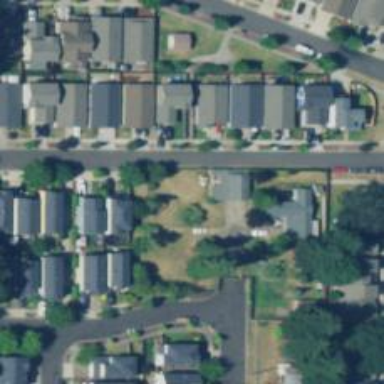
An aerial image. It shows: Residential road with sidewalk on the left side.